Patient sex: M
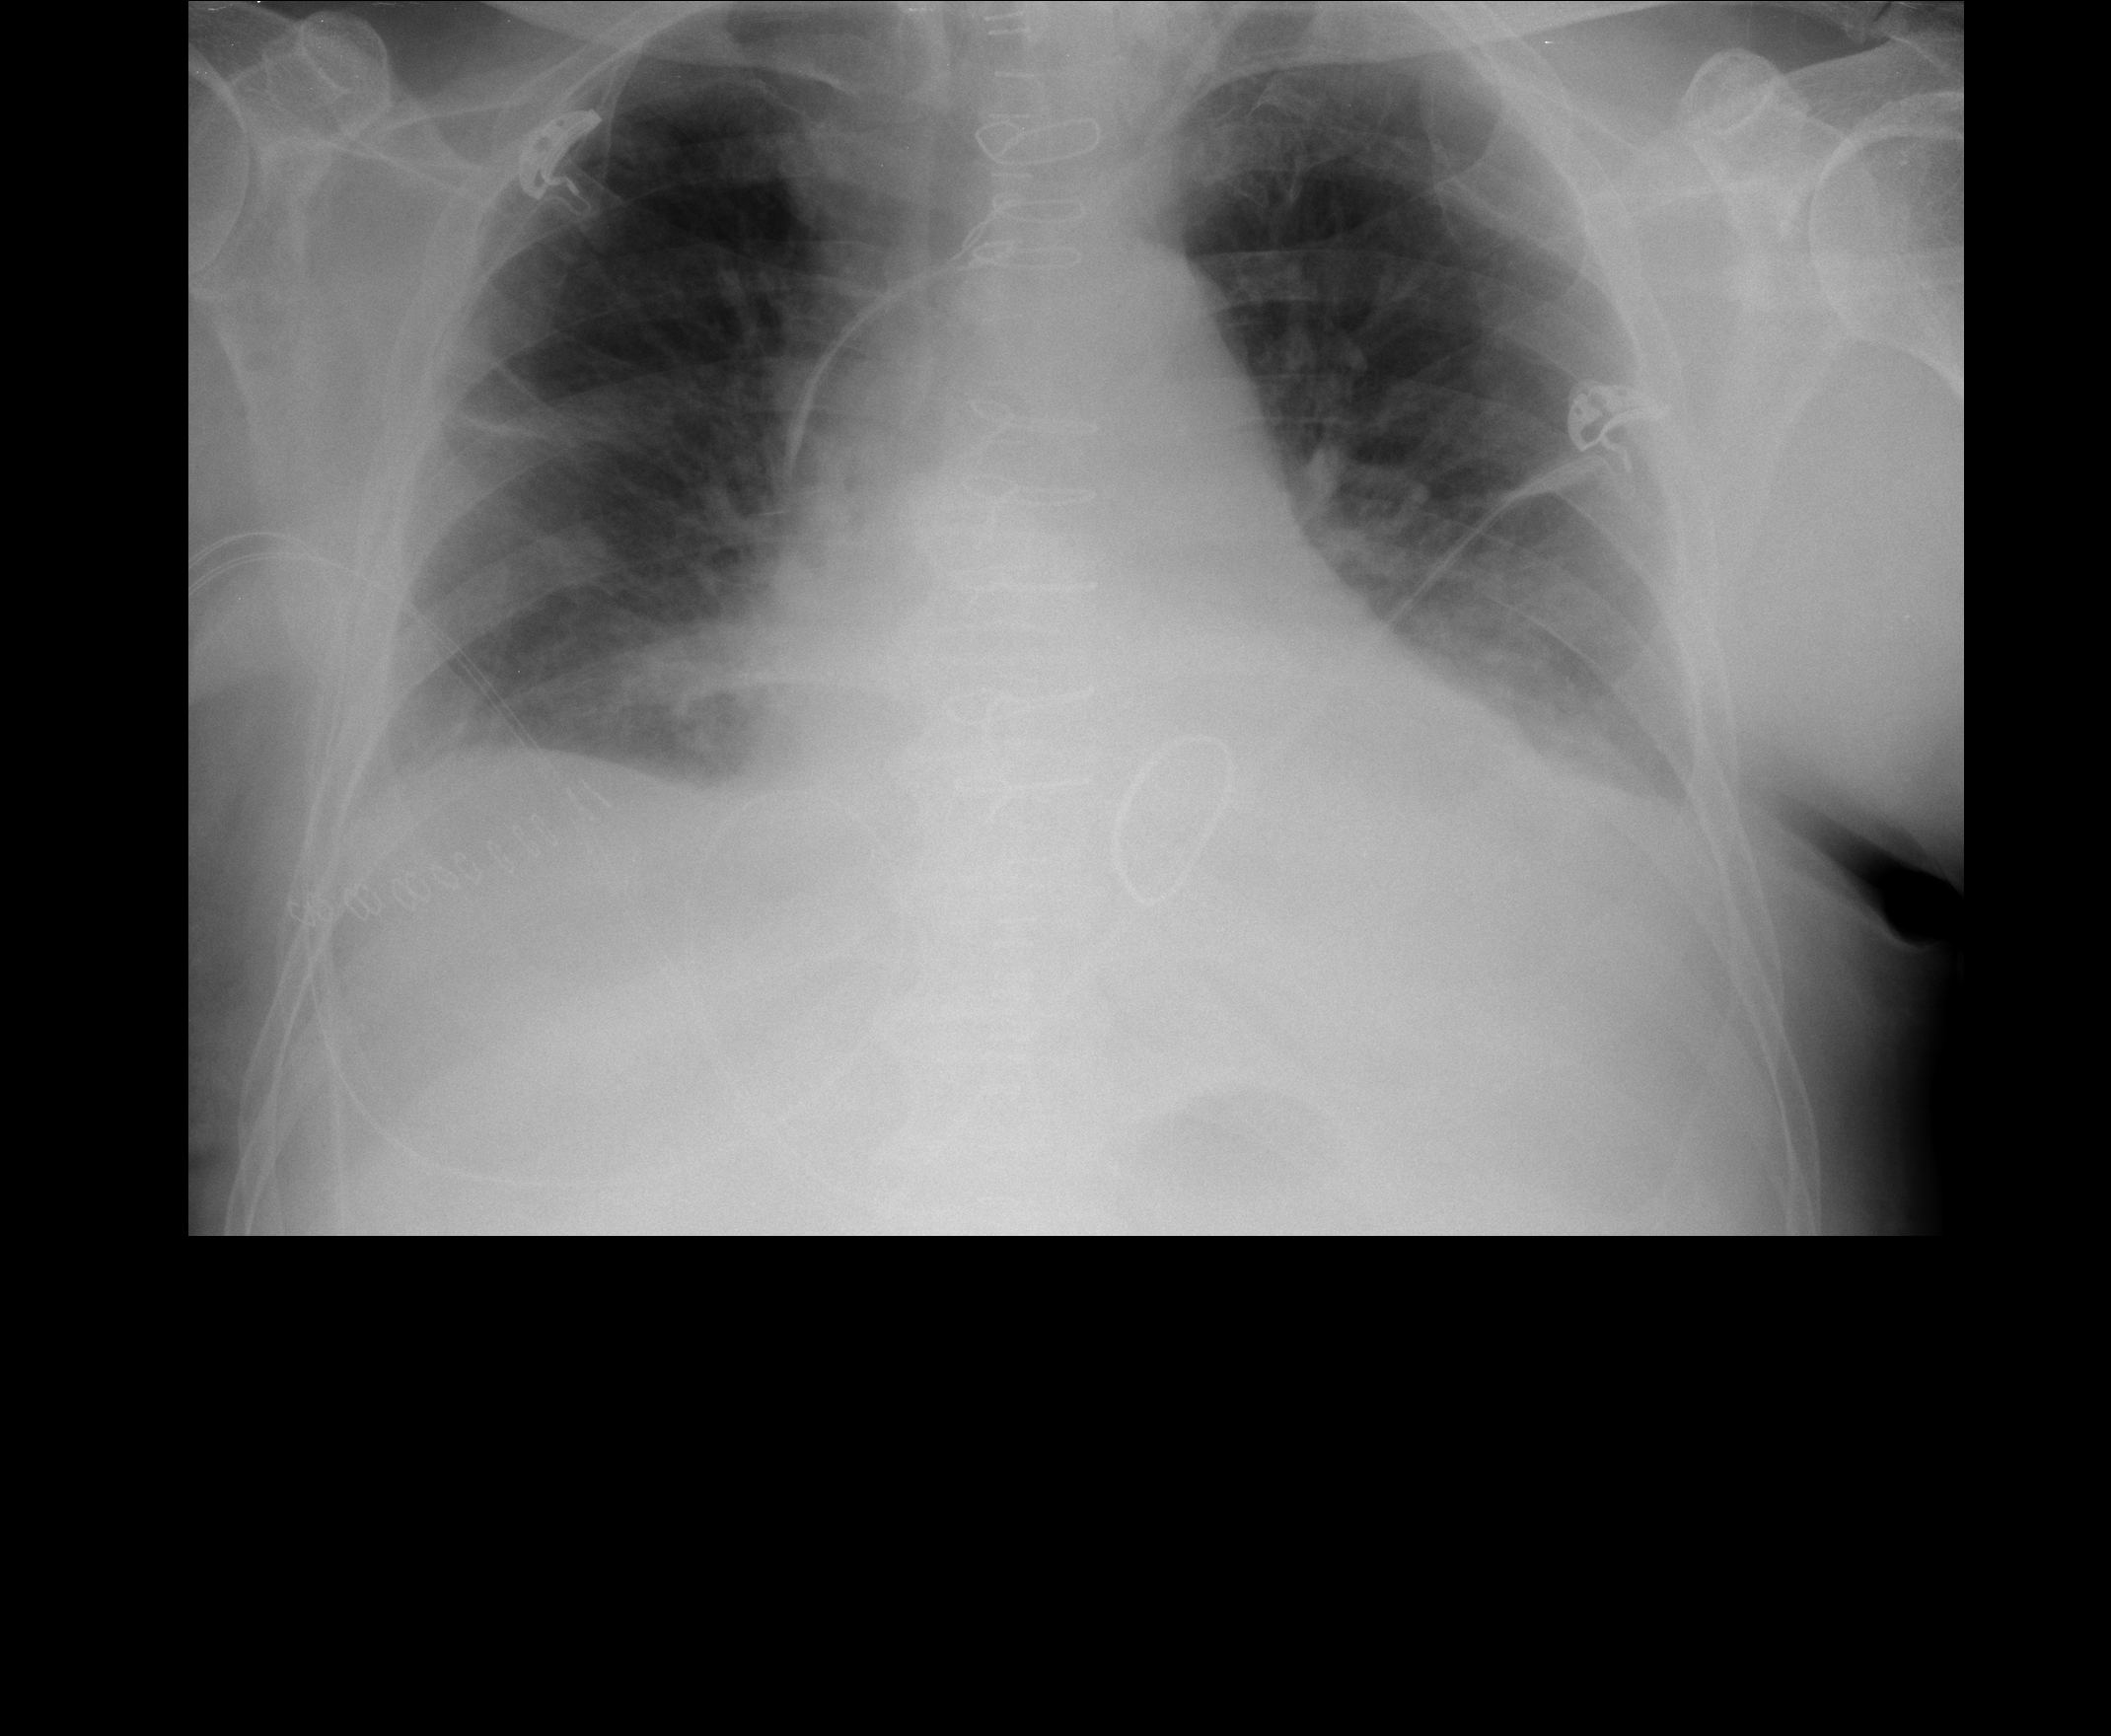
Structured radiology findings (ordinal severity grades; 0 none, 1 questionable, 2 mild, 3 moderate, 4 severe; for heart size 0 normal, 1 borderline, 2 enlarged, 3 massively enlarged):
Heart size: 2
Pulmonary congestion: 2
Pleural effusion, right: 1
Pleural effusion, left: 2
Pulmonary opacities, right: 0
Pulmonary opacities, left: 0
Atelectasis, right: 2
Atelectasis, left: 2